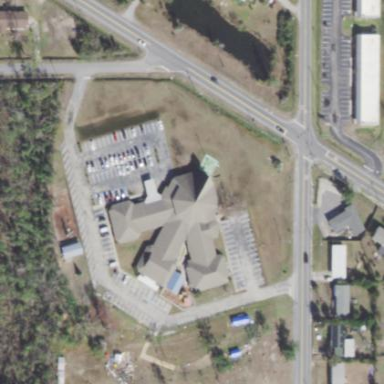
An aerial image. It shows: Building serving as place of worship.